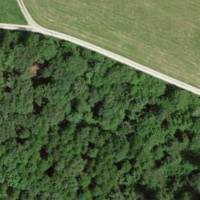
EUNIS habitat code: 45
Species observed at this site:
Sambucus racemosa
Prunus padus